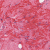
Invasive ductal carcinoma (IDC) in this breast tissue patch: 0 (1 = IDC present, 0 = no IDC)